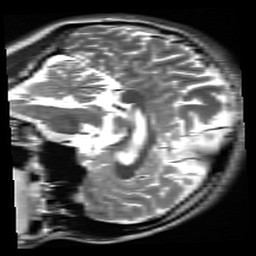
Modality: inplaneT2
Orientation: sagittal
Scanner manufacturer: siemens
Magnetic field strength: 3 T
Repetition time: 7.02 s
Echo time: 0.069 s